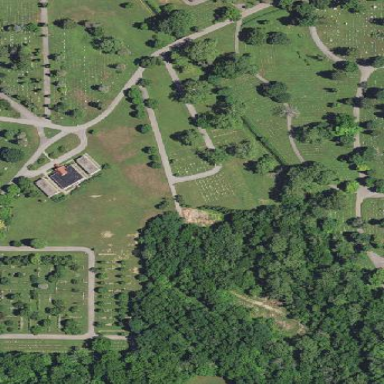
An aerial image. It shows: Cemetery.